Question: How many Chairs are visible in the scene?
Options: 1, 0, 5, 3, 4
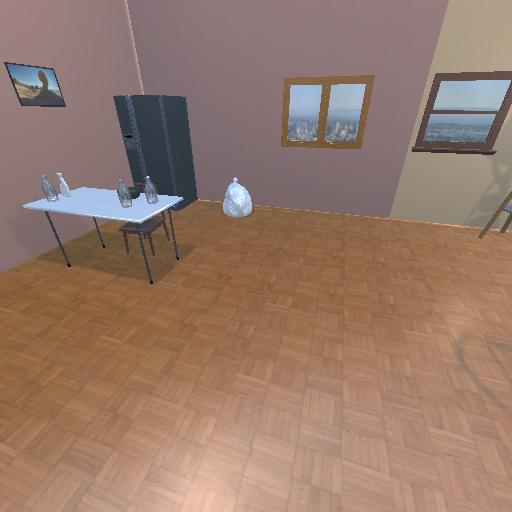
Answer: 1